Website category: sports
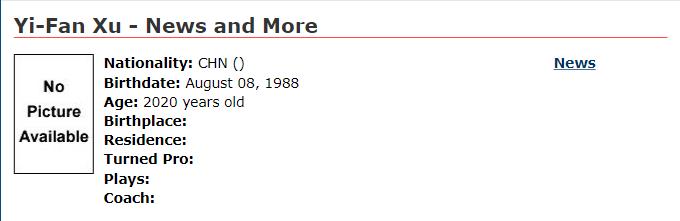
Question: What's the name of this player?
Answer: Yi

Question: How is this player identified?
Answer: Yi

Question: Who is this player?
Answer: Yi

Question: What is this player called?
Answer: Yi

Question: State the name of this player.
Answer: Yi

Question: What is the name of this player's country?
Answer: CHN

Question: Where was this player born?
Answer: CHN

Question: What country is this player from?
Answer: CHN

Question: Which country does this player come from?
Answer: CHN

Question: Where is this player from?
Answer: CHN

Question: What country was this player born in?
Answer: CHN

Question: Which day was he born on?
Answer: August 08, 1988

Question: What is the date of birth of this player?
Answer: August 08, 1988

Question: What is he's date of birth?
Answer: August 08, 1988

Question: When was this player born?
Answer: August 08, 1988

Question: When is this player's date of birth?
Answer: August 08, 1988

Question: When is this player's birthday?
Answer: August 08, 1988

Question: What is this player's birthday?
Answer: August 08, 1988

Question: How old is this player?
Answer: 2020 years old

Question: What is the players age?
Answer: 2020 years old

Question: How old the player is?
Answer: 2020 years old

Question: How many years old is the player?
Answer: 2020 years old